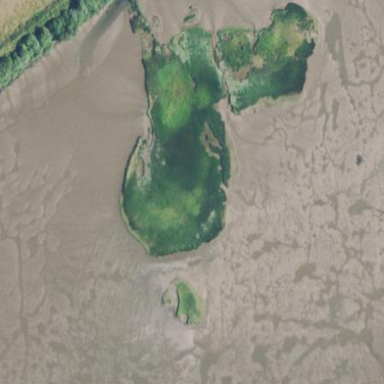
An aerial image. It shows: Tidal saltmarsh wetland.